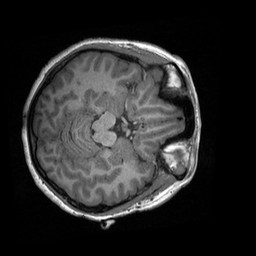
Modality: T1w
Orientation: axial
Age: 26
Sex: female
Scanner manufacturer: siemens
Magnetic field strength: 3 T
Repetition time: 1.9 s
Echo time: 0.00226 s